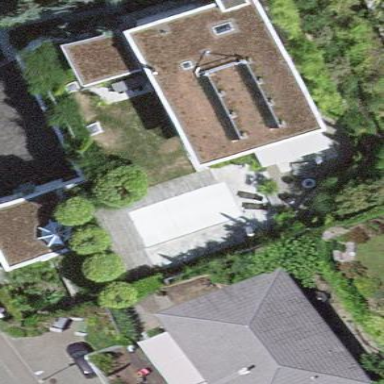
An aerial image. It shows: Residential building.